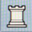
Piece: wR